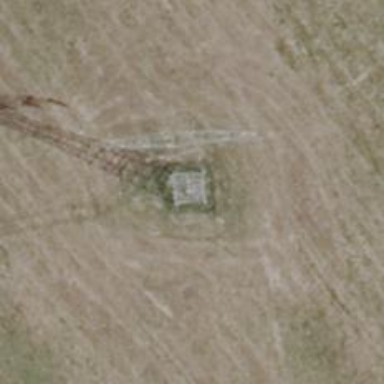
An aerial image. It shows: Power tower.